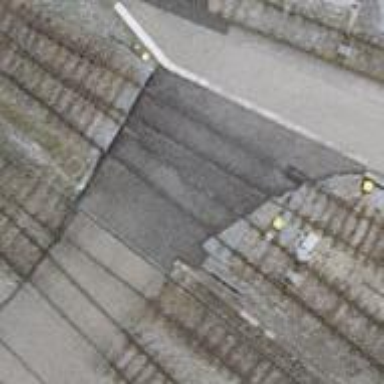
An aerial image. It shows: Level crossing along the railway.